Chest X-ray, AP view. Patient: 31 years old, sex M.
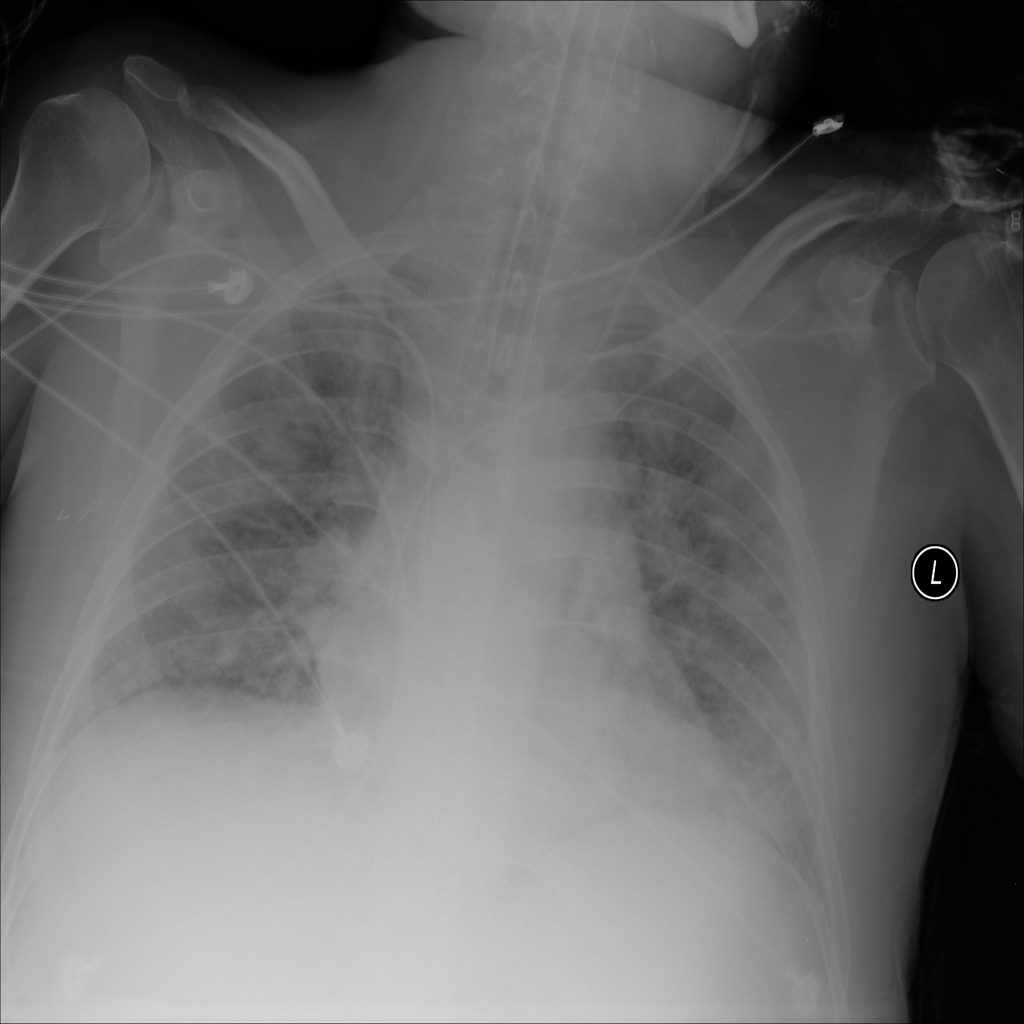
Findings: Infiltration, Mass